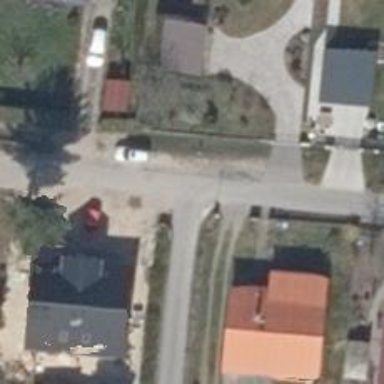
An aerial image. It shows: Residential road with asphalt surface.